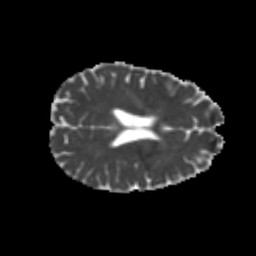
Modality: MD
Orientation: axial
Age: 23
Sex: female
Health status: healthy
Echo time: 0.074 s